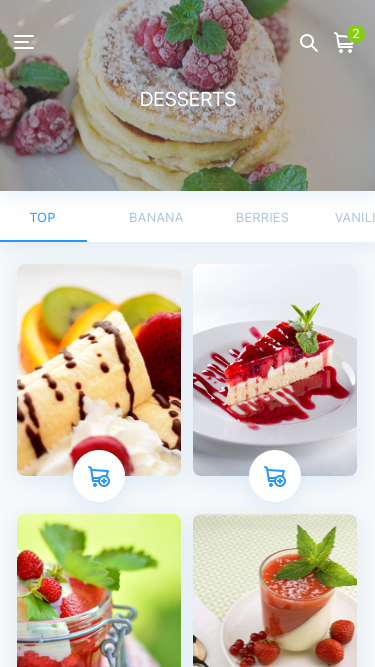
Text in this UI design:
Top
Banana
Berries
Vanilla
Desserts
2